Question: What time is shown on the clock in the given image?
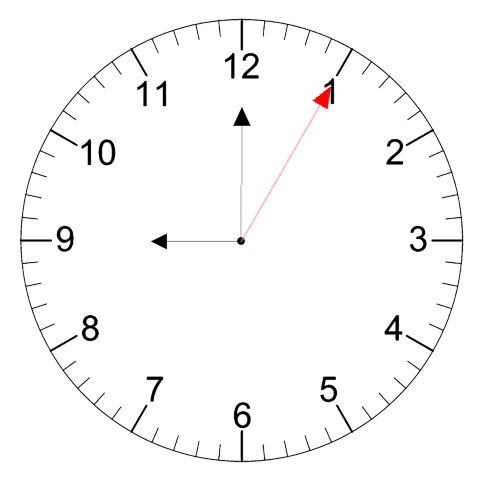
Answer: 09:00:05